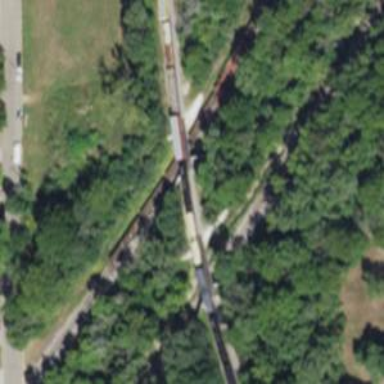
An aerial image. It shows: Single-track railway bridge.